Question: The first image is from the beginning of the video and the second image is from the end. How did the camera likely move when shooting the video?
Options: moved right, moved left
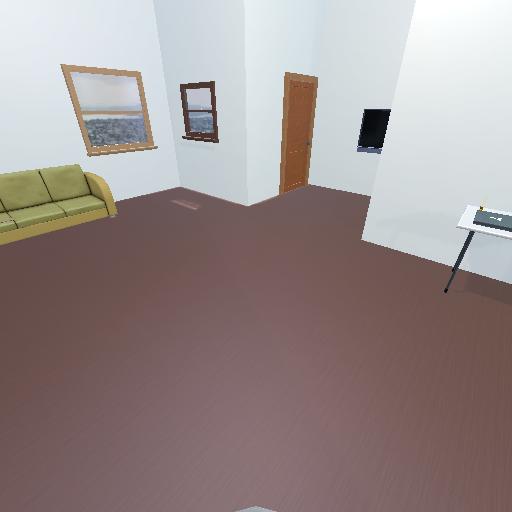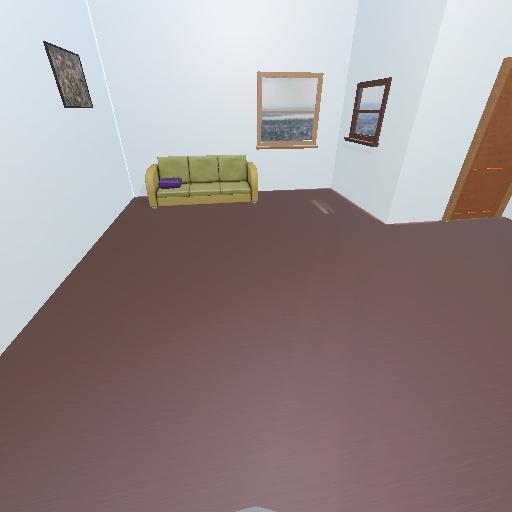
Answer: moved right